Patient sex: M
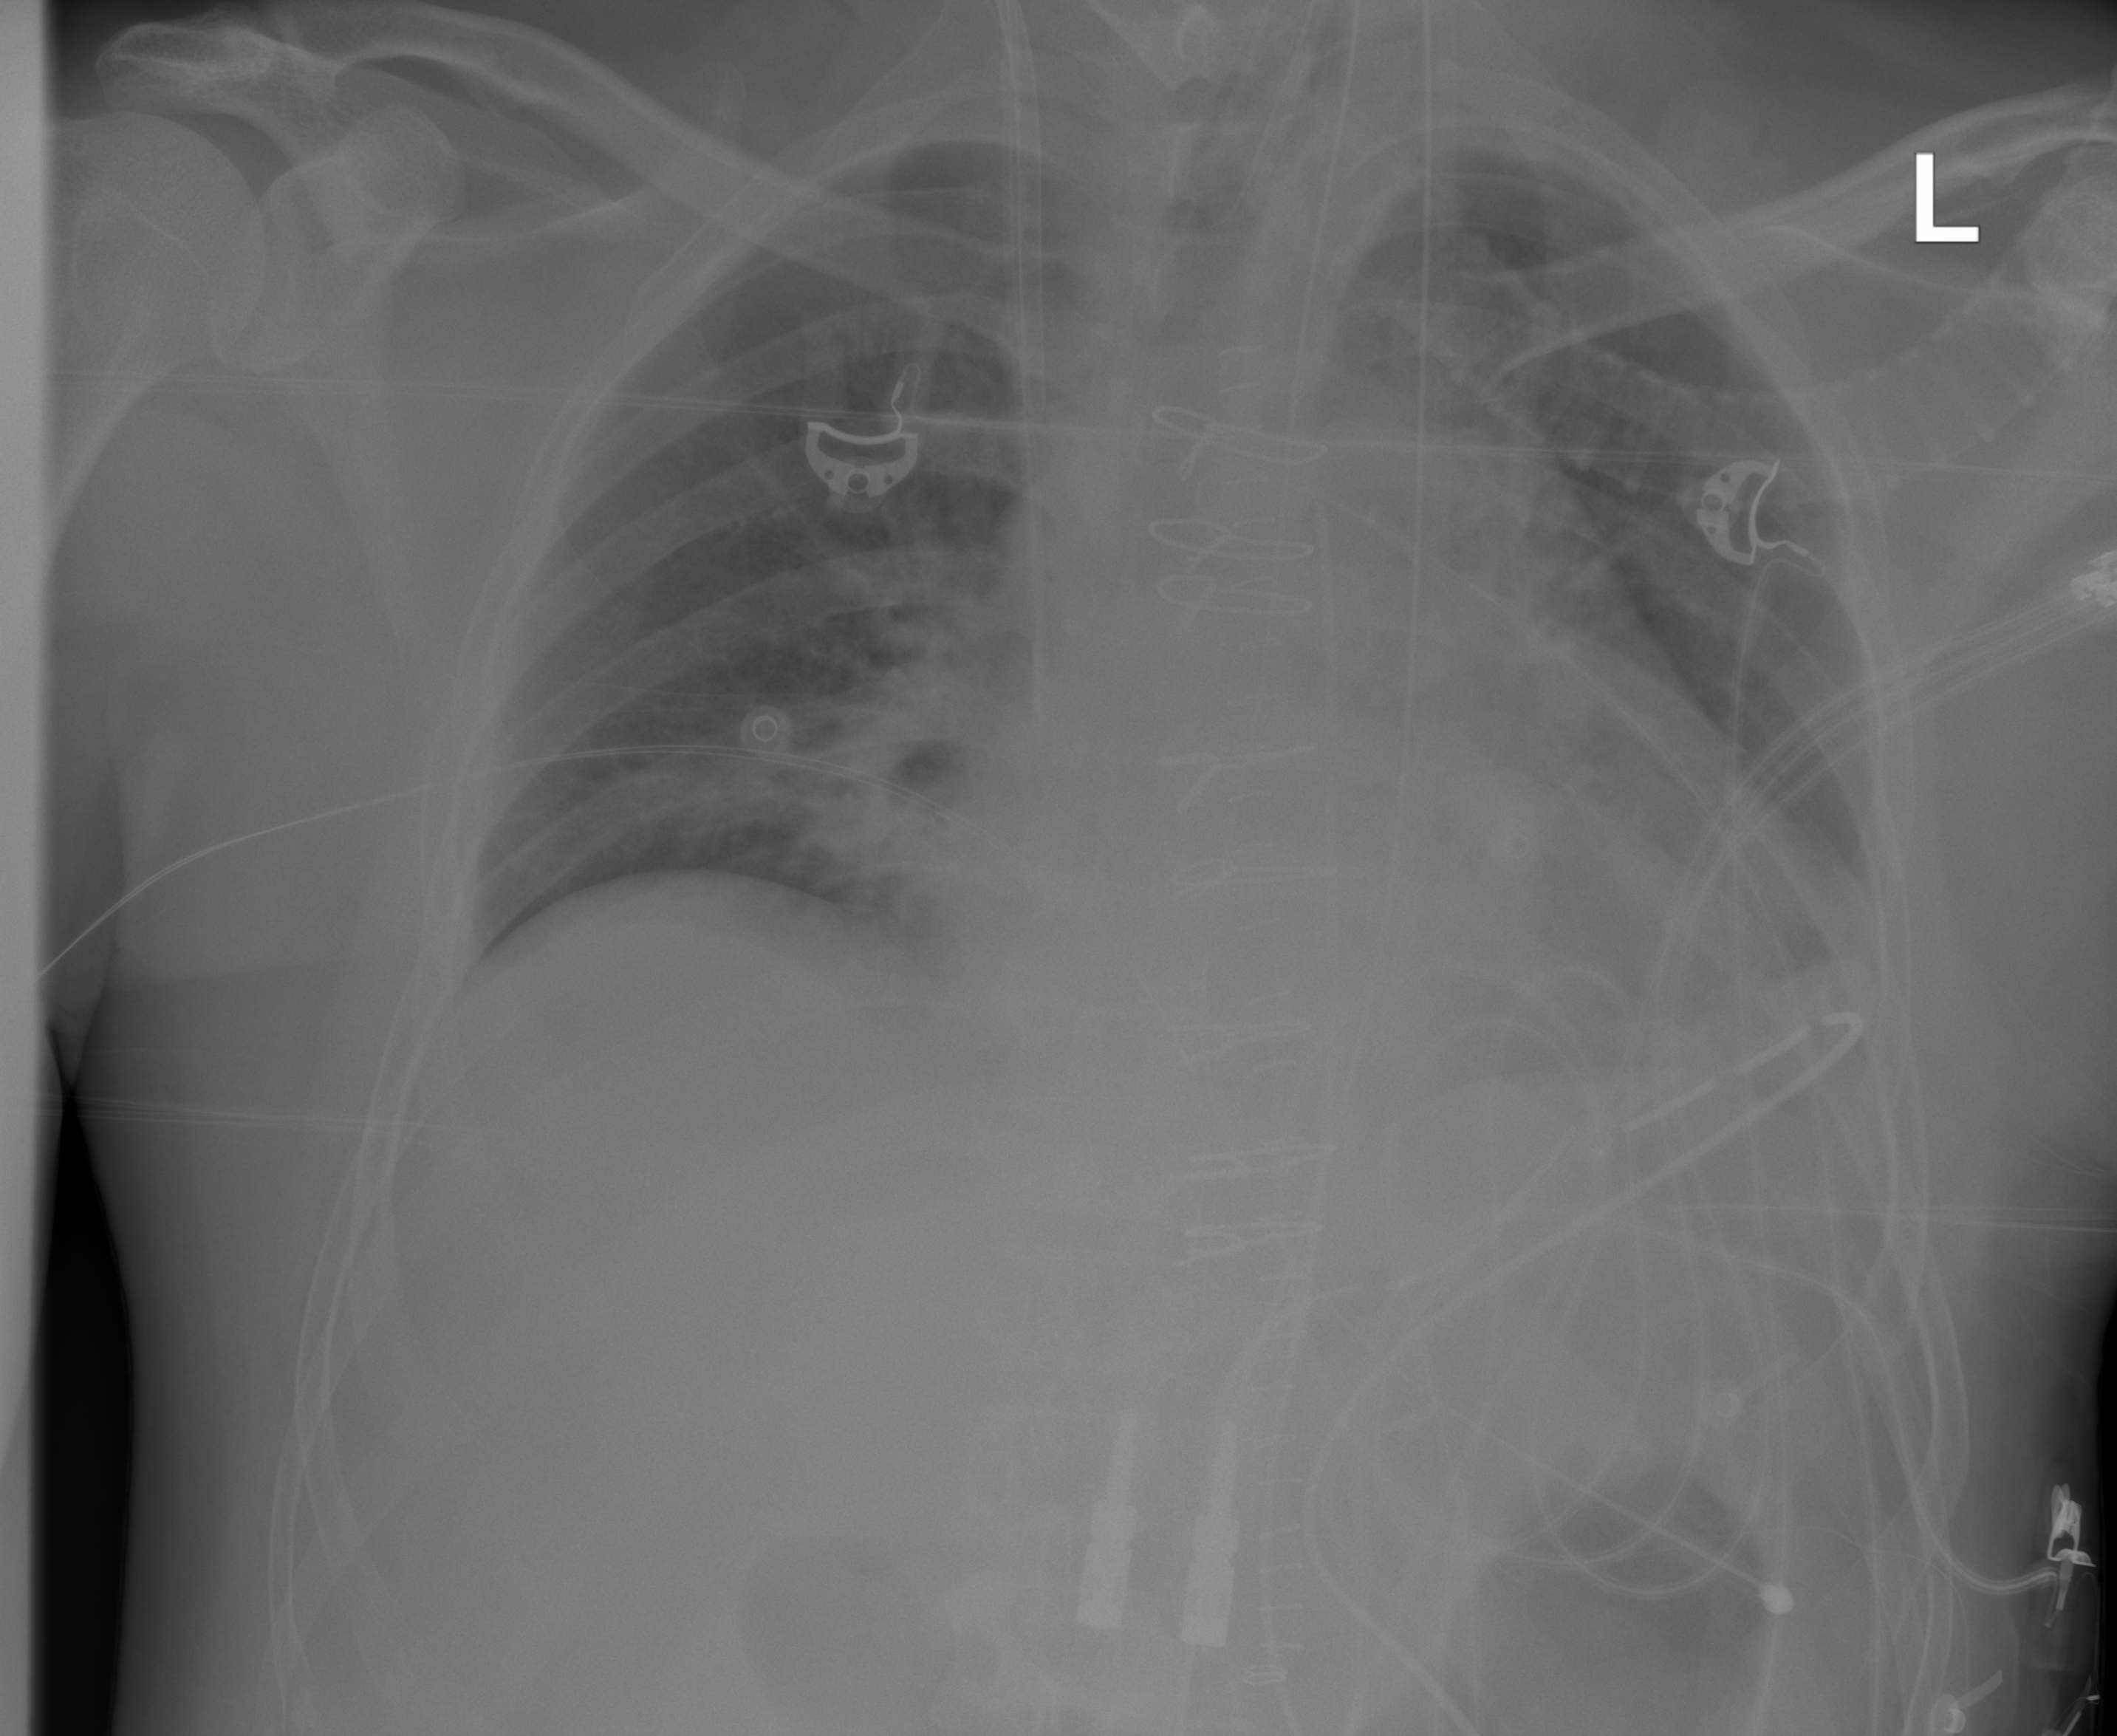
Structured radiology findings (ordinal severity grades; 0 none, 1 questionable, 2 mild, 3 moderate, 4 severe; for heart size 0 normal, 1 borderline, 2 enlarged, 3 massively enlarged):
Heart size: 2
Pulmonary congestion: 2
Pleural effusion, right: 0
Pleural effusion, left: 0
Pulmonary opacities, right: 0
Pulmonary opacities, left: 0
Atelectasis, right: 2
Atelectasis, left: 2